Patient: sex M, age 38
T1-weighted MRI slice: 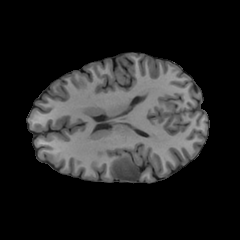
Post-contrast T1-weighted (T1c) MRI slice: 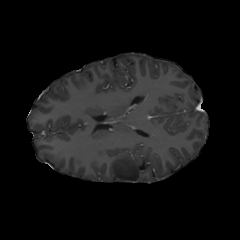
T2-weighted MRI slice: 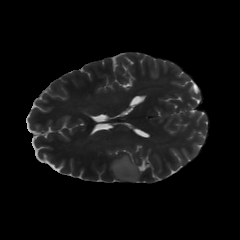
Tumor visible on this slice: yes
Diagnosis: Astrocytoma, IDH-mutant
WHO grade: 2